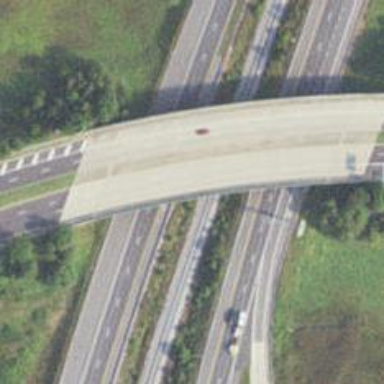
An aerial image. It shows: Secondary road with bridge.